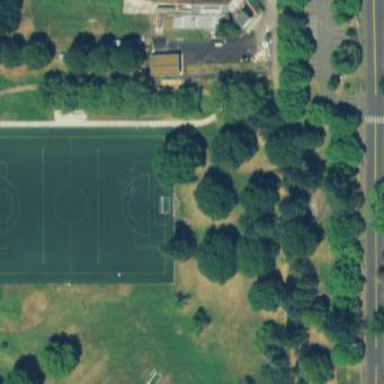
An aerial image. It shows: Recreation ground enclosed by chain link fence.